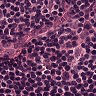
Metastatic tissue present: no